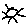
Label: sun